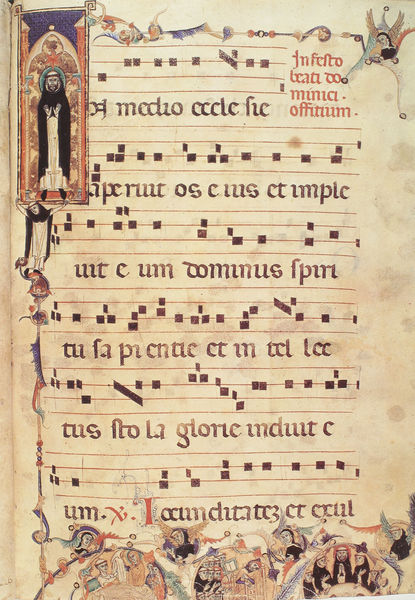
Titel: Meßantiphonar (Bologna)
Künstler: Jacobellus
Institution: Köln, Schnütgen-Museum
Schlagwörter: kirche, musik, schrift, papier, noten, papst, kloster, nonne, beten, lieder, christlich, mittelalter, mönch, heiliger, heilige, sakral, christentum, handschrift, lied, latein, heiligendarstellung, buchmalerei, choral, melodie